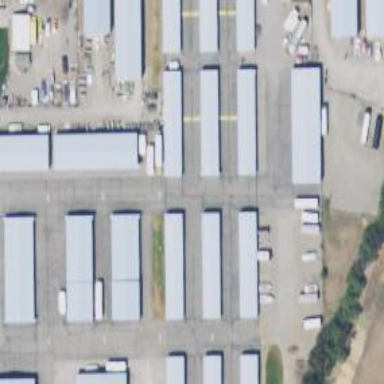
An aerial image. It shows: Storage rental shop.